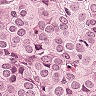
Metastatic tissue present: yes